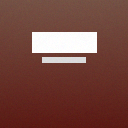
Screen state: on